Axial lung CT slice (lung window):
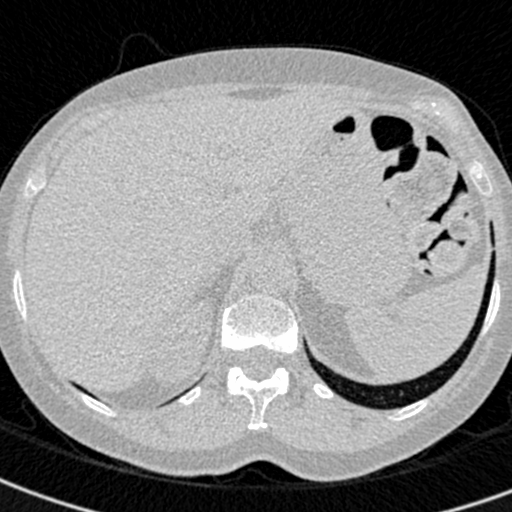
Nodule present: no